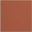
Piece: xx